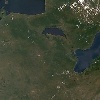
Label: land